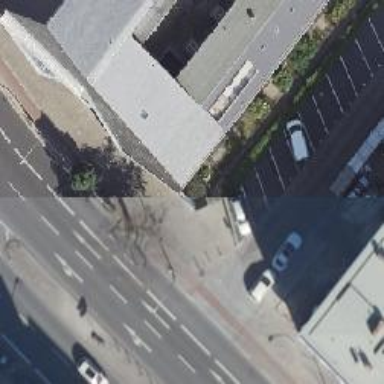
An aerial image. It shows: Parking area along the street side with diagonal orientation.